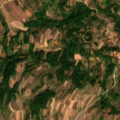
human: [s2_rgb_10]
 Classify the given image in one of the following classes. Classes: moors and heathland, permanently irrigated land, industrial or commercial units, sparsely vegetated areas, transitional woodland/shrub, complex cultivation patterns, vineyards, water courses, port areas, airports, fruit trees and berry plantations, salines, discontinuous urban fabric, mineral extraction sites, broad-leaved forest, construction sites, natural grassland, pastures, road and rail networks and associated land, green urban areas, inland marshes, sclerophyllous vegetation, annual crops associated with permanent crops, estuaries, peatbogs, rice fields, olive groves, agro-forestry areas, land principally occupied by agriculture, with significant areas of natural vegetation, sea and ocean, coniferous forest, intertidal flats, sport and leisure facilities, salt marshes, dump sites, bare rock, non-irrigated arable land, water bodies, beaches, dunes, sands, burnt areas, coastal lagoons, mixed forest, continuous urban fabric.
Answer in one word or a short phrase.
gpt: complex cultivation patterns, land principally occupied by agriculture, with significant areas of natural vegetation, broad-leaved forest